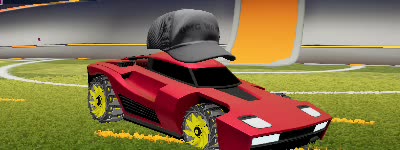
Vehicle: breakout